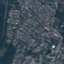
Land use / land cover class: Residential